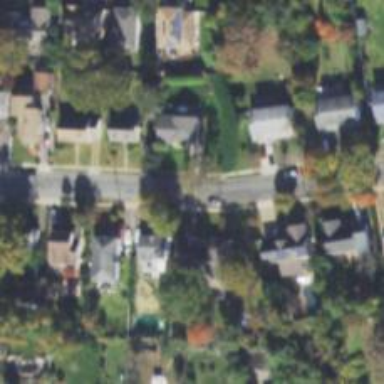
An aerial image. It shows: Residential road.